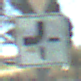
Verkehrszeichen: VerlaufVorfahrtsstrasse2
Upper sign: VorfahrtGewaehren
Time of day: Midday
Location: Outdoor (Special)
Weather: PartlyCloudy
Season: NotSpecified
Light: Natural